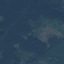
Land use / land cover: Forest